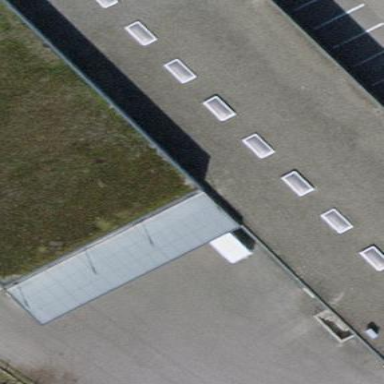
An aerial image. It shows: View of roof of building.